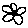
Label: flower